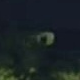
Vehicle type: Taxi